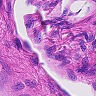
Metastatic tissue present: no